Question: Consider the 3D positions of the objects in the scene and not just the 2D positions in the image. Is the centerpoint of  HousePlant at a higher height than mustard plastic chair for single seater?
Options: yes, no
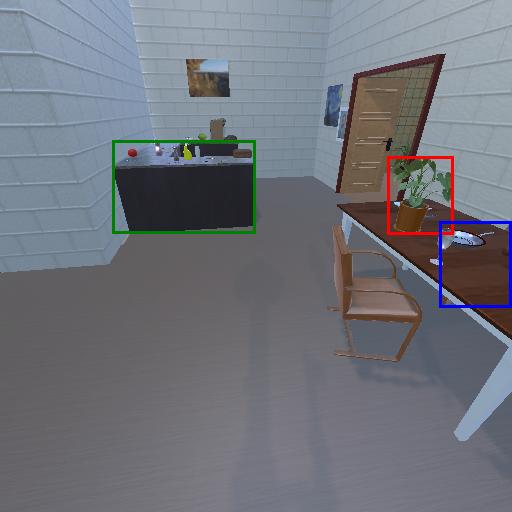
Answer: yes